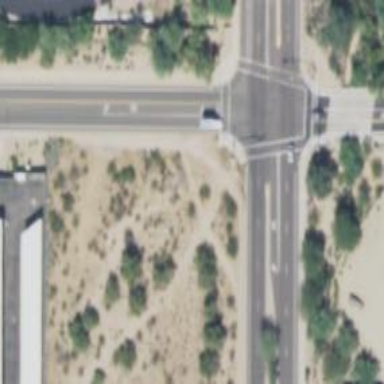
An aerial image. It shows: Solid stop line on the road marking.